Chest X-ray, PA view. Patient: 30 years old, sex M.
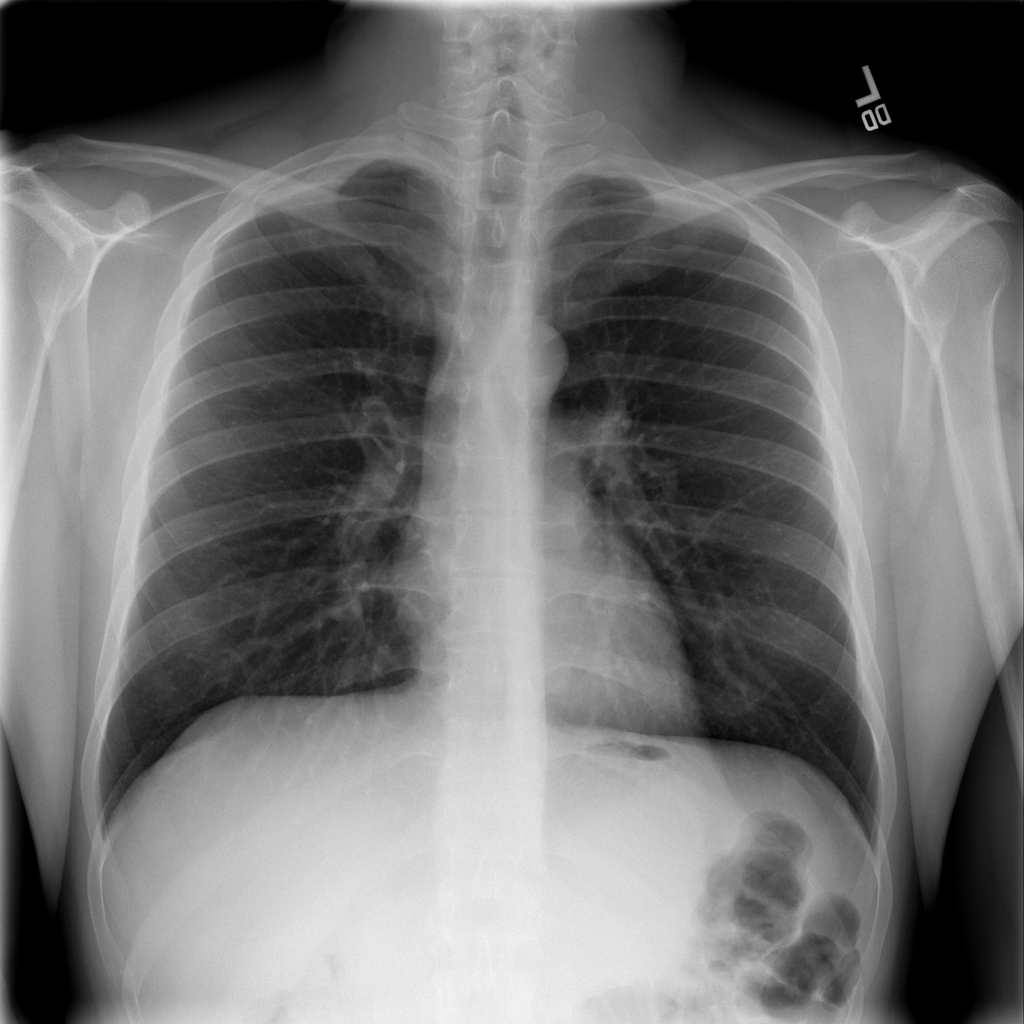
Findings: No Finding